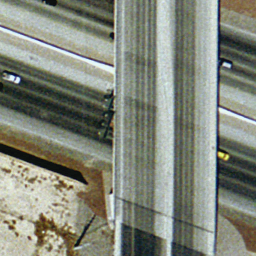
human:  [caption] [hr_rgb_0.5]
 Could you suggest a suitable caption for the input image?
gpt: A road go across another two roads diagonally with some cars on the roads .

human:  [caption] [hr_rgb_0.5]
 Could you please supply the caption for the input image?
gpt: An overpass with a road go across another roads diagonally .

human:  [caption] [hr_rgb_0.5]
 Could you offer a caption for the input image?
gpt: An overpass with a road go across another roads diagonally with some plants surounded .

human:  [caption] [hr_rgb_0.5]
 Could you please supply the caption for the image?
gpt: An overpass with a road go across another roads diagonally with some cars on the roads .

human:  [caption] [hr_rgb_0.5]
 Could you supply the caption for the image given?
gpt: A road go across another two roads with some cars on the roads .